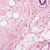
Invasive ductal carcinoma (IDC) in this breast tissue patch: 0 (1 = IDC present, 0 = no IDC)